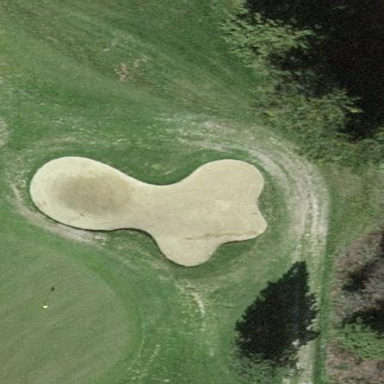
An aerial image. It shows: Sand bunker on golf course.